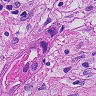
Metastatic tissue present: yes